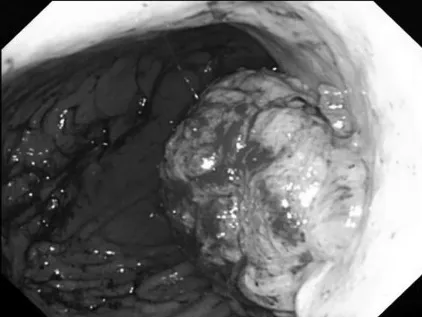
Upper gastrointestinal endoscopy showing a protruding lesion at the lesser curvature of the gastric body.
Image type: endoscopy (gi_endoscopy)